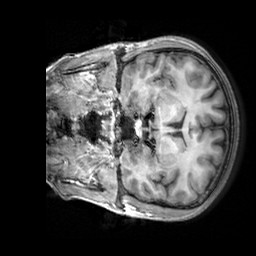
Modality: T1w
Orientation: coronal
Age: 25
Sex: female
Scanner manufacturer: siemens
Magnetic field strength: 3 T
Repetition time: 2.3 s
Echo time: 0.00303 s